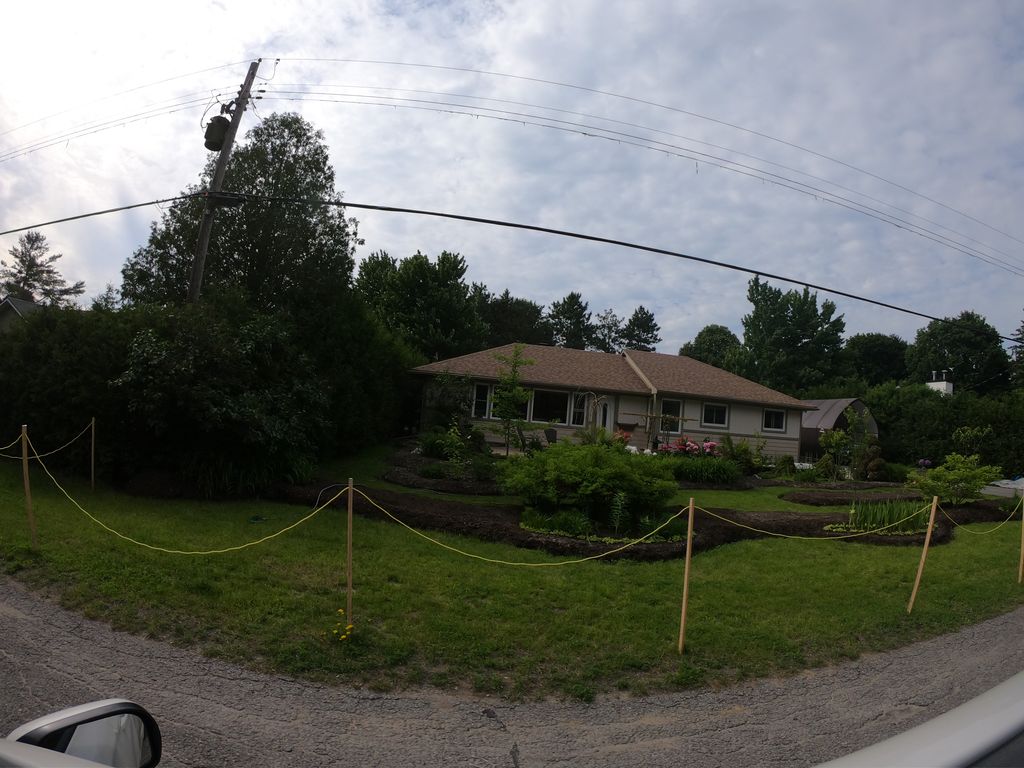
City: ottawa-gatineau